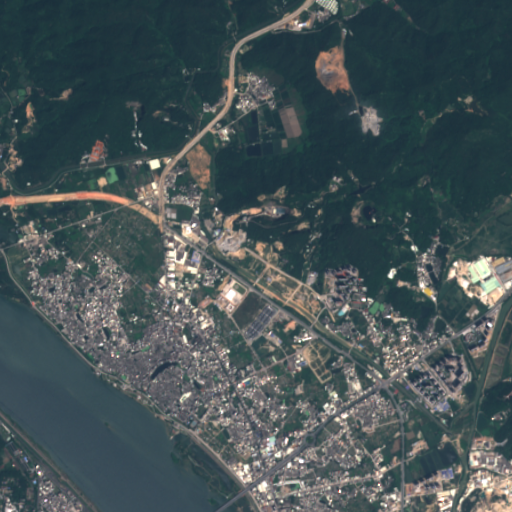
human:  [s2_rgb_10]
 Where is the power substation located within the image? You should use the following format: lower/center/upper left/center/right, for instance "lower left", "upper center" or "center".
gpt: The power substation is located in the center of the image.
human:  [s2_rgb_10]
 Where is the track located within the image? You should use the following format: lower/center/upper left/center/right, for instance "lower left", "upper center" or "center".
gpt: The track is located in the center right of the image.
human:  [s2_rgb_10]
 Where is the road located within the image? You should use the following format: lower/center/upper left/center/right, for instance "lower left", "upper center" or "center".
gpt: There is no road in the image.